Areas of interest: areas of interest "Business office"
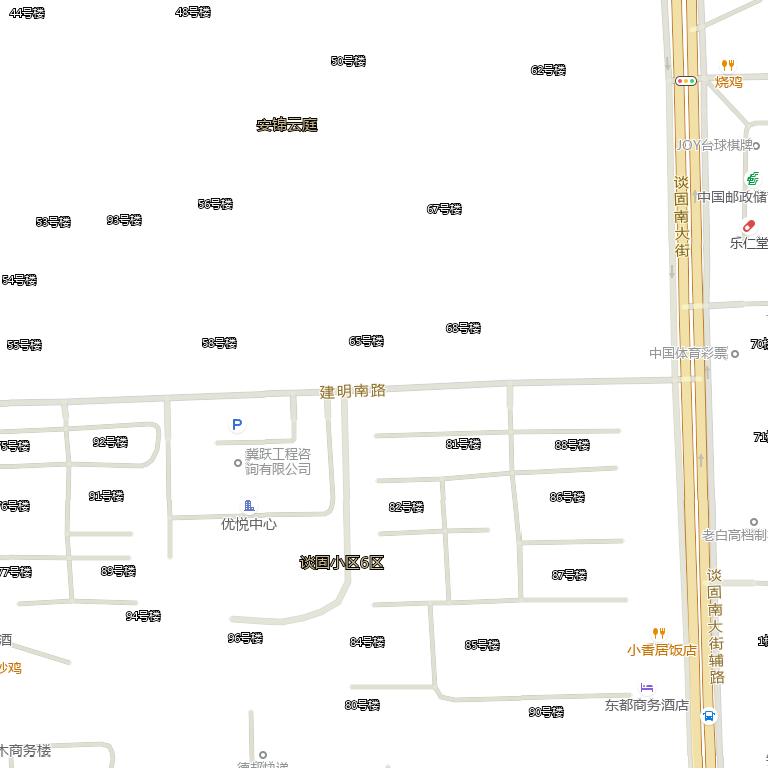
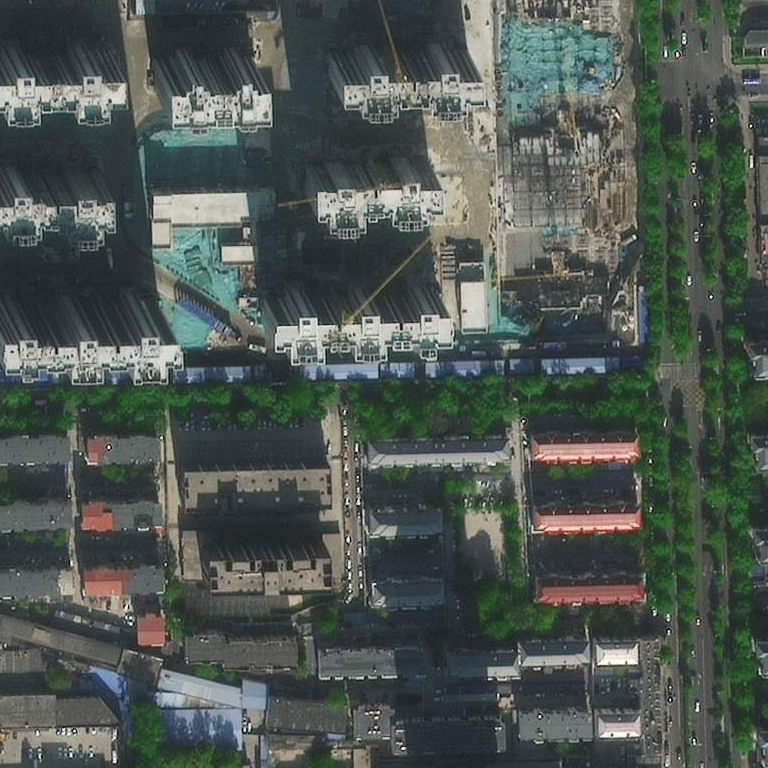